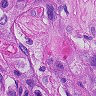
Metastatic tissue present: yes